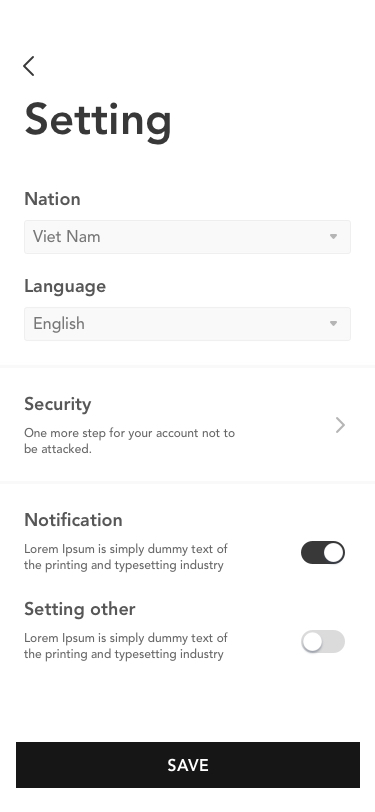
Text in this UI design:
Setting
Language
Security
One more step for your account not to be attacked.
Notification
Lorem Ipsum is simply dummy text of the printing and typesetting industry
Setting other
Lorem Ipsum is simply dummy text of the printing and typesetting industry
Nation